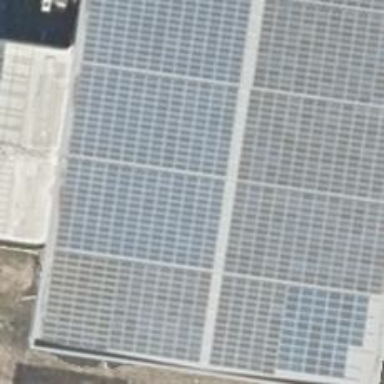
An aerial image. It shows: Small solar photovoltaic panel used as generator to produce electricity.